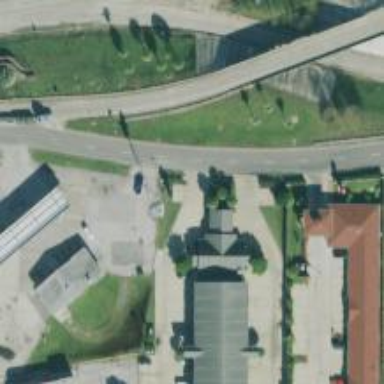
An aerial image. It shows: Secondary road with frontage access.